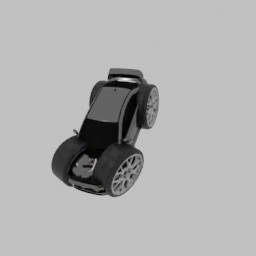
Label: mechanical